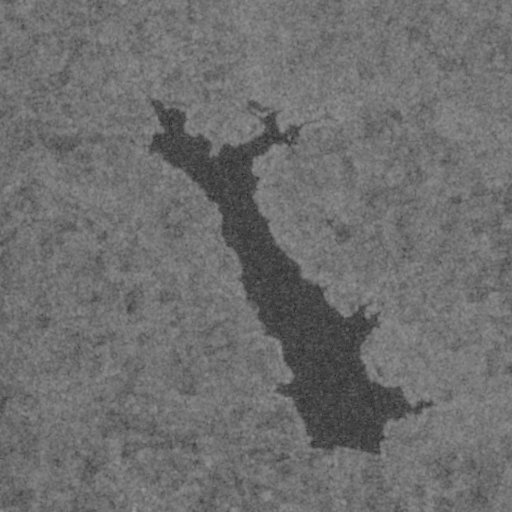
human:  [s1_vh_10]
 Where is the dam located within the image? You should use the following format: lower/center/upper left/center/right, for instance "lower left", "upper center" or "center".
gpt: The dam is located in the lower right of the image.
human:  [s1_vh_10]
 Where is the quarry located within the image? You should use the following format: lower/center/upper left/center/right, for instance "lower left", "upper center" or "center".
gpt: There is no quarry in the image.

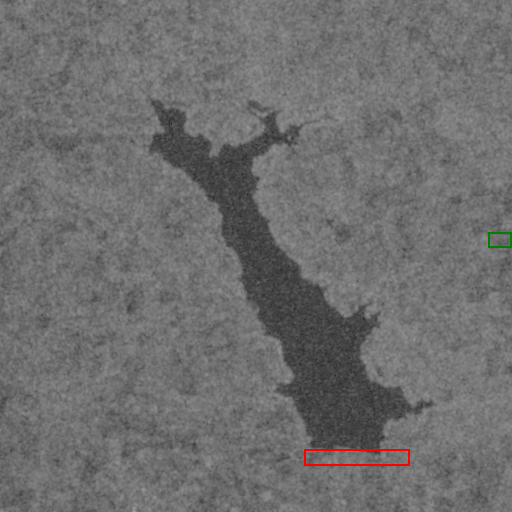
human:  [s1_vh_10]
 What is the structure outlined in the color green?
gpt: The structure outlined in green is a crop field.
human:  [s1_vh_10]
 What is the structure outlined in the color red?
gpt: The structure outlined in red is a dam.
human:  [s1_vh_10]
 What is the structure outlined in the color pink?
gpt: There is no pink outline.